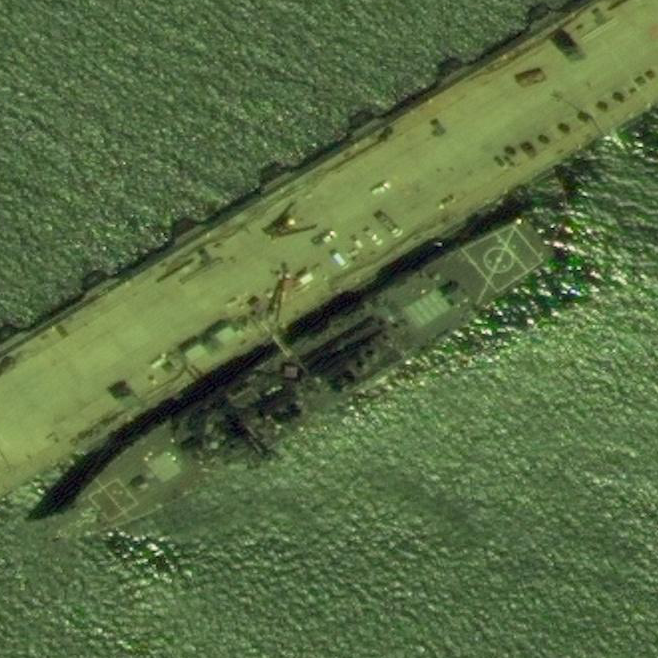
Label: Arleigh_Burke-class_destroyer